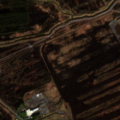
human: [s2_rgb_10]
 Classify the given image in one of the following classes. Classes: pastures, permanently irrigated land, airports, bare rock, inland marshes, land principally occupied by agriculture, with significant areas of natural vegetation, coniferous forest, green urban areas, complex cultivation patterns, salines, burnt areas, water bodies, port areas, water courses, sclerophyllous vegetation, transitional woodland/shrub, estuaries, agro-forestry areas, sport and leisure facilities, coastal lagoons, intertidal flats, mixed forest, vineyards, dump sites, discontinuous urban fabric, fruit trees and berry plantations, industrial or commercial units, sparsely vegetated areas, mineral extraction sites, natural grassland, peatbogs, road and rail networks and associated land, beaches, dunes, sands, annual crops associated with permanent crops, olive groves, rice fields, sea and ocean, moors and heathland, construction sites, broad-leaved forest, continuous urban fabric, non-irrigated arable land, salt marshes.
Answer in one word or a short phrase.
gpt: mineral extraction sites, coniferous forest, peatbogs